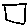
Label: square